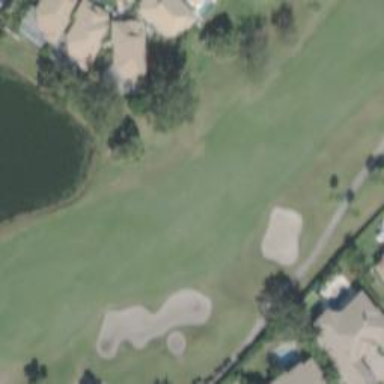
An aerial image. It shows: View of golf hole.